Field crop: maize
Growth stage: 1
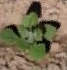
Species: chenopodium